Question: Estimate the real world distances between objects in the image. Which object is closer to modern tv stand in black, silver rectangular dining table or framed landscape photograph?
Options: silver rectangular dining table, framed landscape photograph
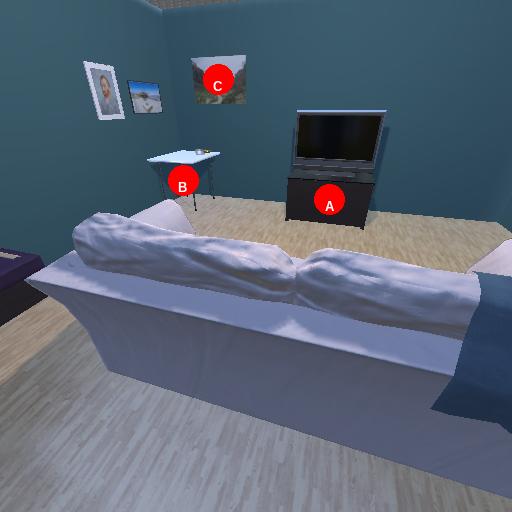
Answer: silver rectangular dining table